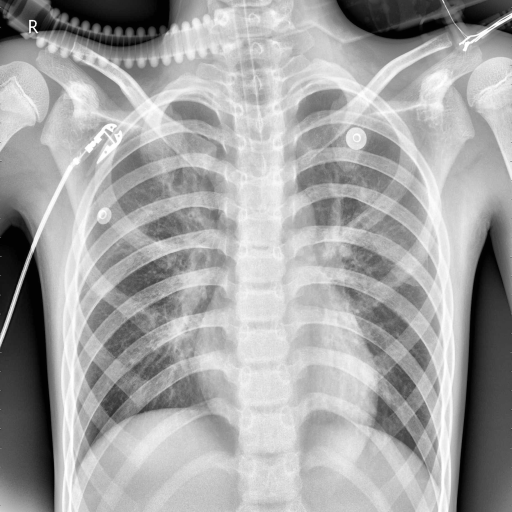
Finding: PNEUMONIA